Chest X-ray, PA view. Patient: 40 years old, sex M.
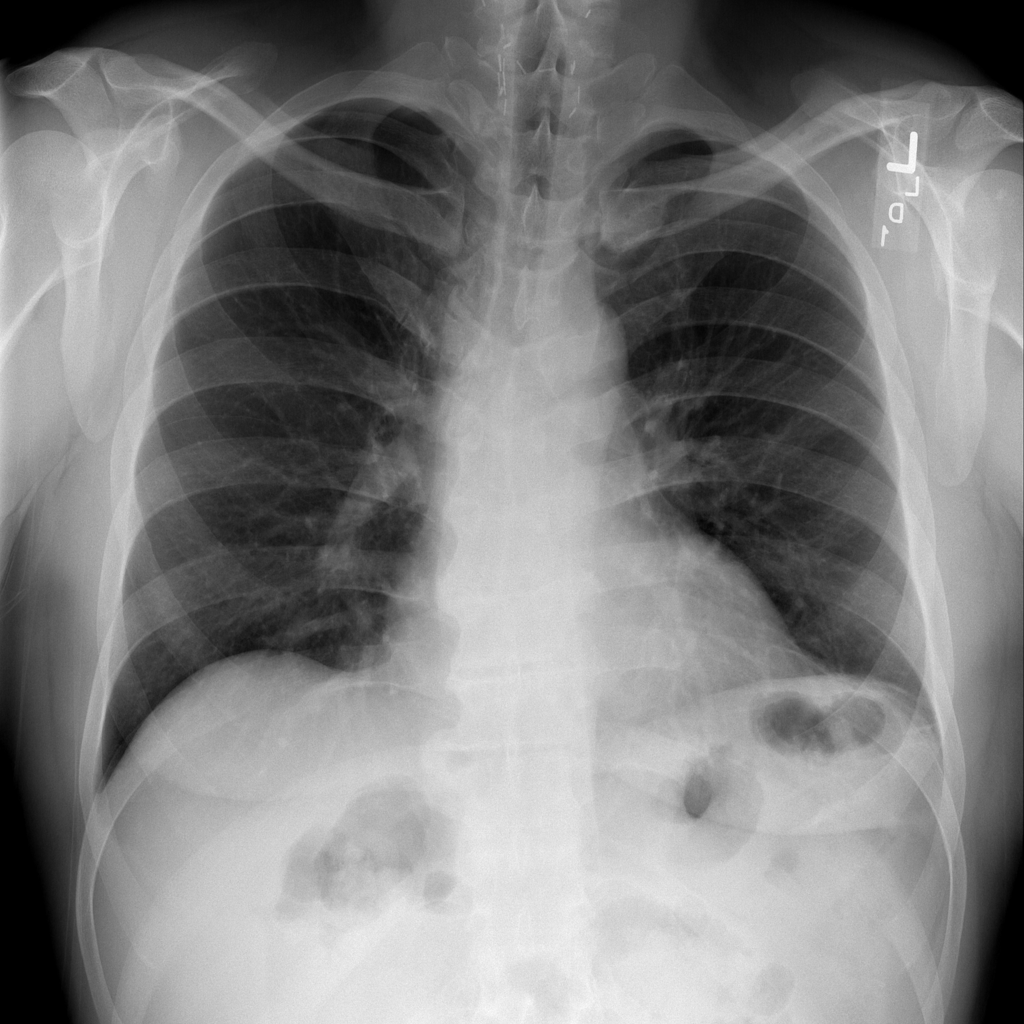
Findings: No Finding